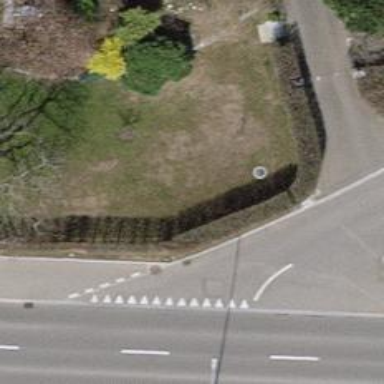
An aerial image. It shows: Wall barrier.